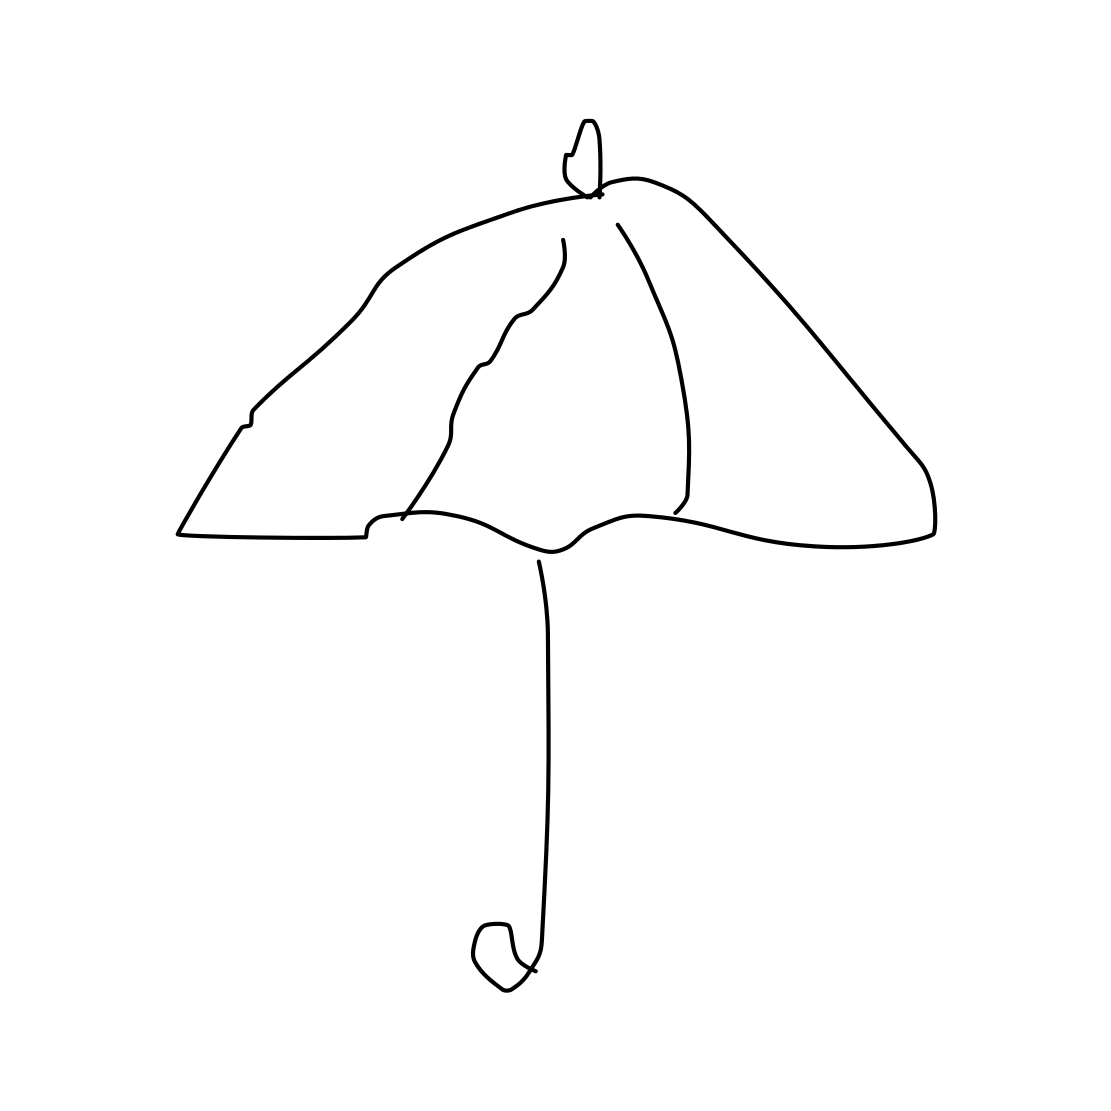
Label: umbrella